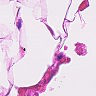
Metastatic tissue present: no